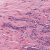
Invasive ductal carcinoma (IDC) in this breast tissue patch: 1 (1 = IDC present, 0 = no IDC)